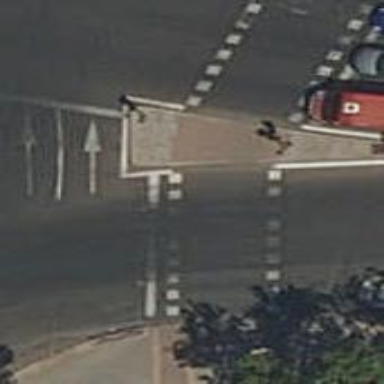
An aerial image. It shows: Zebra crossing with traffic signals. The crossing is marked by traffic lights.